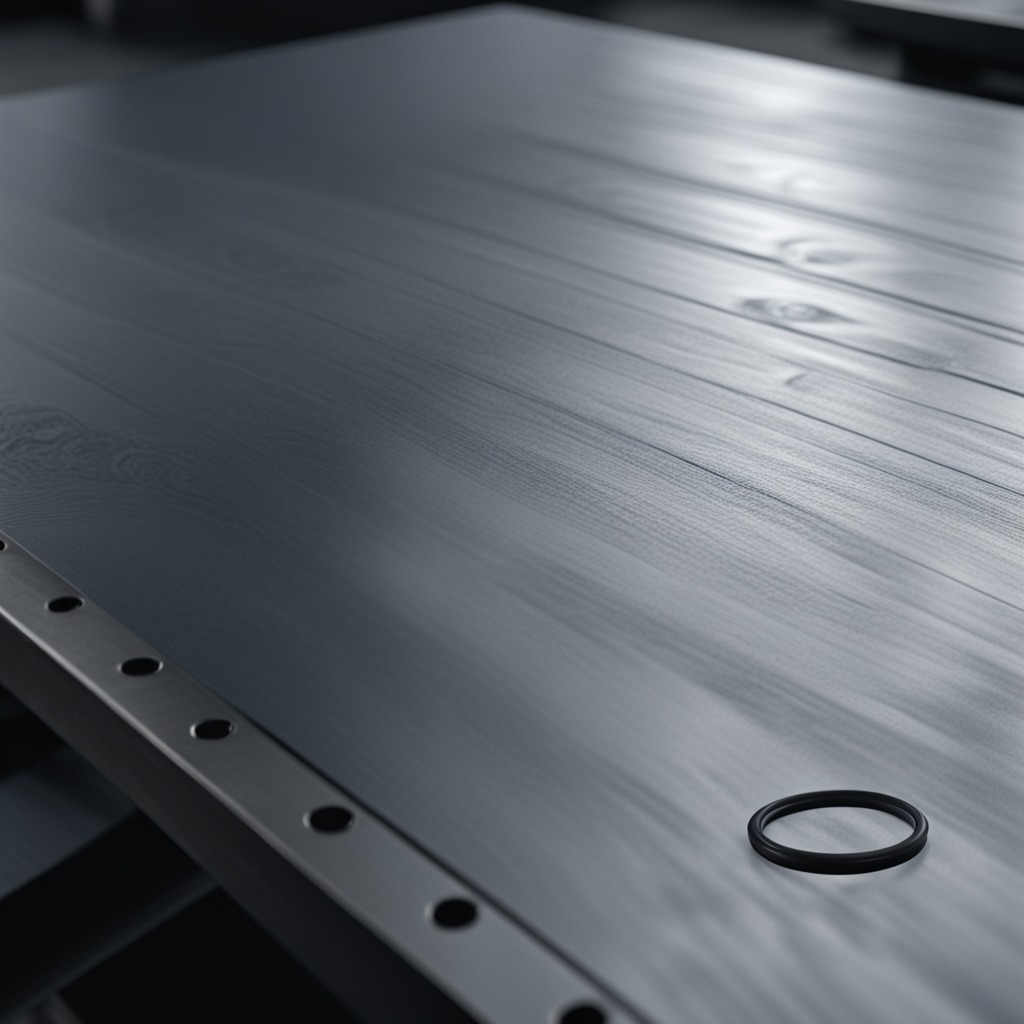
A rubber O-ring lies on the cold steel table in a mining workshop.